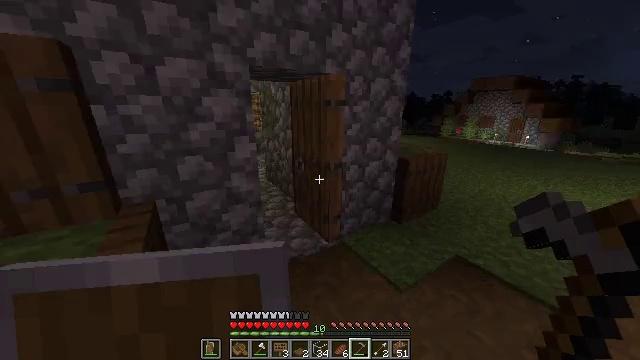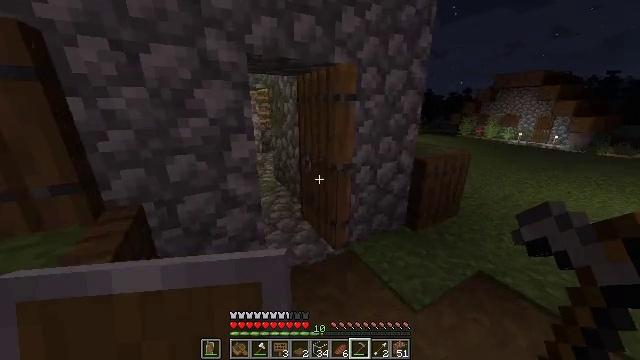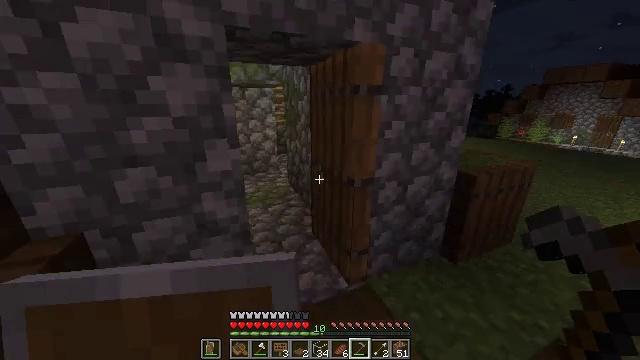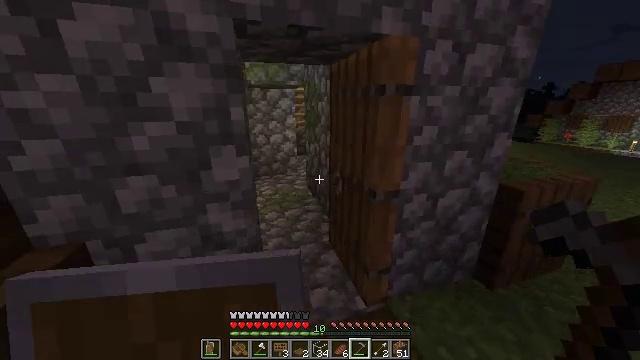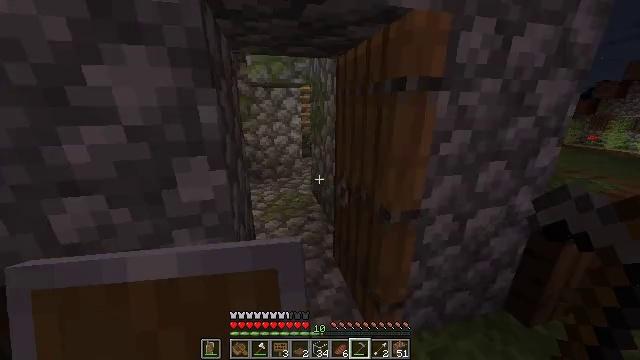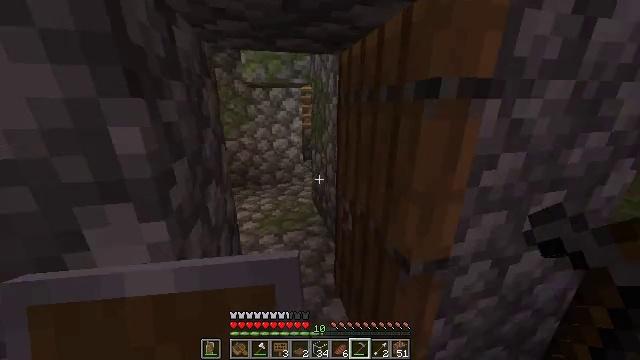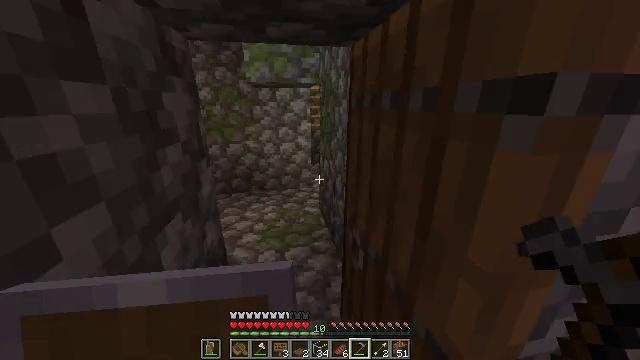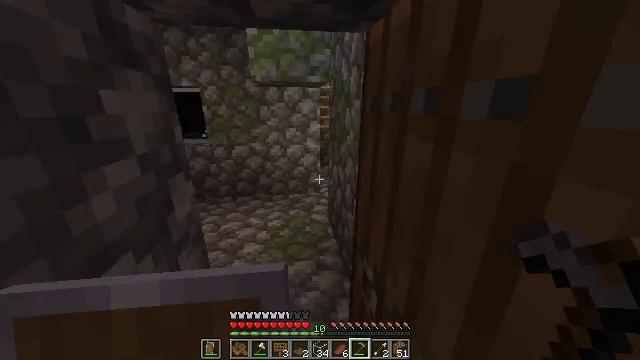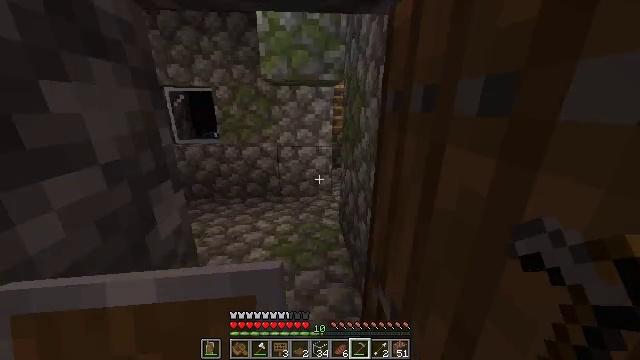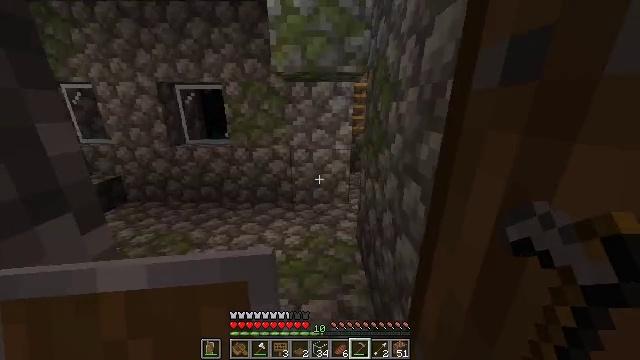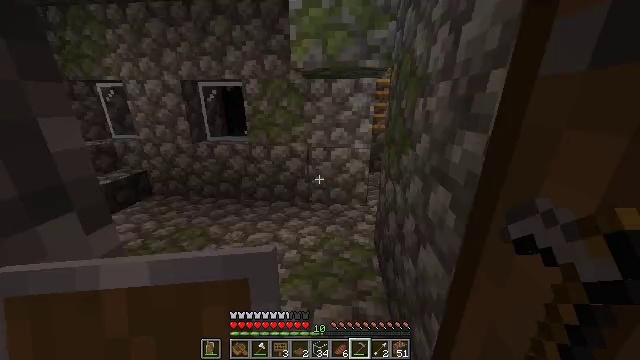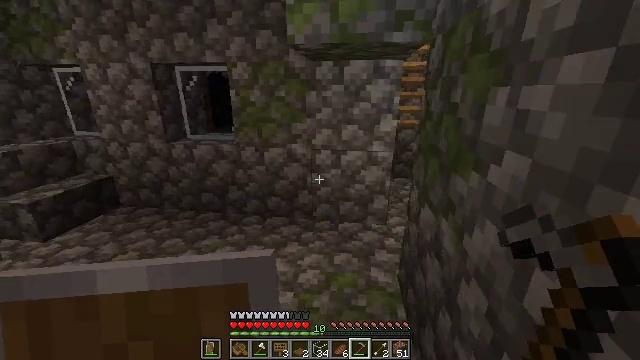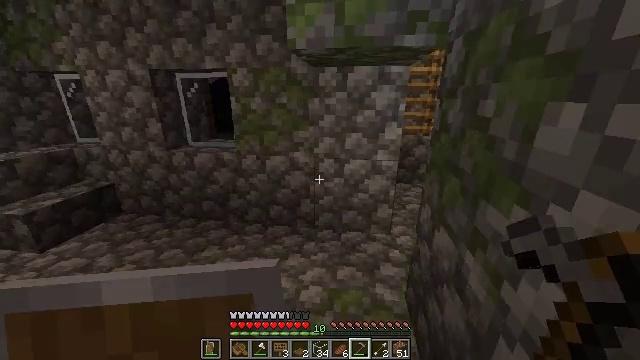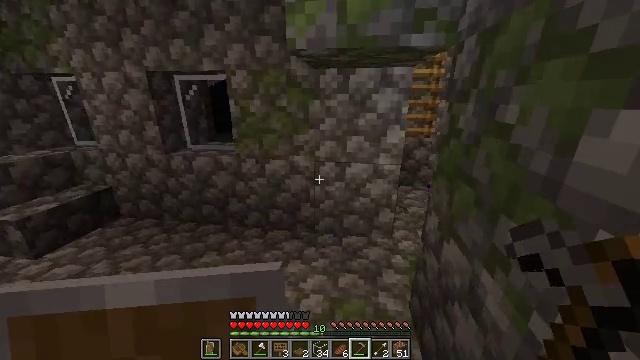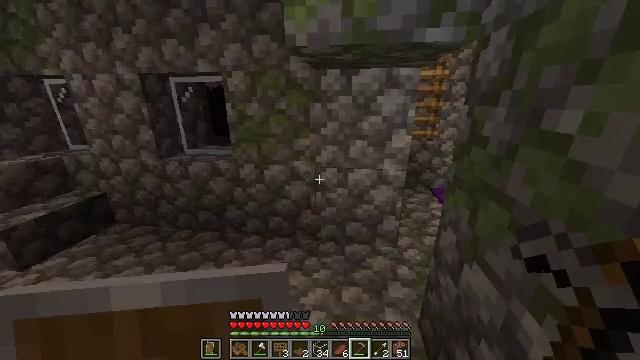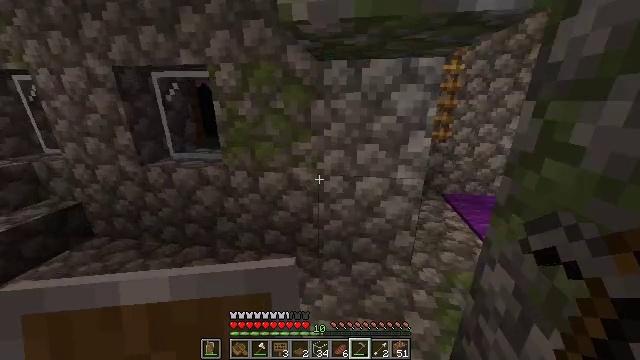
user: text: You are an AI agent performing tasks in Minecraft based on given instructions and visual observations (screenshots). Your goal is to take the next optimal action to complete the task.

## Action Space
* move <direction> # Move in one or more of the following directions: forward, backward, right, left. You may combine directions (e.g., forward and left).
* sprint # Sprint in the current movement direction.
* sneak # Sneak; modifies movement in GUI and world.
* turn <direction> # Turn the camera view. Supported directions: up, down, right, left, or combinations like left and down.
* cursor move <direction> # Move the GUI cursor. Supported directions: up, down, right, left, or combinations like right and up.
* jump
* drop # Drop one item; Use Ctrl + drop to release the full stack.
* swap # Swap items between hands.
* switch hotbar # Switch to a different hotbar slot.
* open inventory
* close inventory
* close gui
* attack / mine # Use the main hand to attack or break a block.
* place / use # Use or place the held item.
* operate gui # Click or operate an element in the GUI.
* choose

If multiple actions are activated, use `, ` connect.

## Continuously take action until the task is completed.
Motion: motion action
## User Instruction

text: Gather dirt.
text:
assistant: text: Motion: move forward, sprint, turn left
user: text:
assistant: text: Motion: move forward, turn left
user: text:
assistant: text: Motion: move forward, turn left
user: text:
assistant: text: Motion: move forward, turn left
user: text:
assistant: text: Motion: move forward, sprint, turn left
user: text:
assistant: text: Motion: move forward, sprint, turn left
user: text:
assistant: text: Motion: move forward, sprint, turn left
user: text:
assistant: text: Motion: move forward, turn left
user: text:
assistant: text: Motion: move forward, turn left
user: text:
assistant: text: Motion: move forward, turn left
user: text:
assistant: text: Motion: move forward, sprint, turn left
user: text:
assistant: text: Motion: move forward, sprint
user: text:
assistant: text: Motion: move forward, sprint
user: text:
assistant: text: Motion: move forward
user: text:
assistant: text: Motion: move forward
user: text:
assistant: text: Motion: move forward
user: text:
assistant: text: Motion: move forward, sprint, turn right
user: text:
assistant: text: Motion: move forward, sprint, turn right
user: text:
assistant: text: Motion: move forward, turn right
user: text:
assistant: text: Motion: move forward, turn right
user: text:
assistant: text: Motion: move forward
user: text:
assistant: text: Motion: move forward and move right
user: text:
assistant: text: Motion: move forward and move right
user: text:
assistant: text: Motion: move forward and move right, turn left and up
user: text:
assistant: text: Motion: move forward and move right, sprint, turn left and up
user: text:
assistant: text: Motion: move forward and move right, sprint, turn left and up
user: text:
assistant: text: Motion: move forward, sprint, turn left and up
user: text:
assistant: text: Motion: move forward, sprint, turn left and up
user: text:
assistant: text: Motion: move forward, turn left and up
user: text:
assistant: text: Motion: move forward, sprint, turn left and up